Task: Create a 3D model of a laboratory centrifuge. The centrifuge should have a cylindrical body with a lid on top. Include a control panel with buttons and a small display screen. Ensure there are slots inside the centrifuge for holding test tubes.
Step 588:
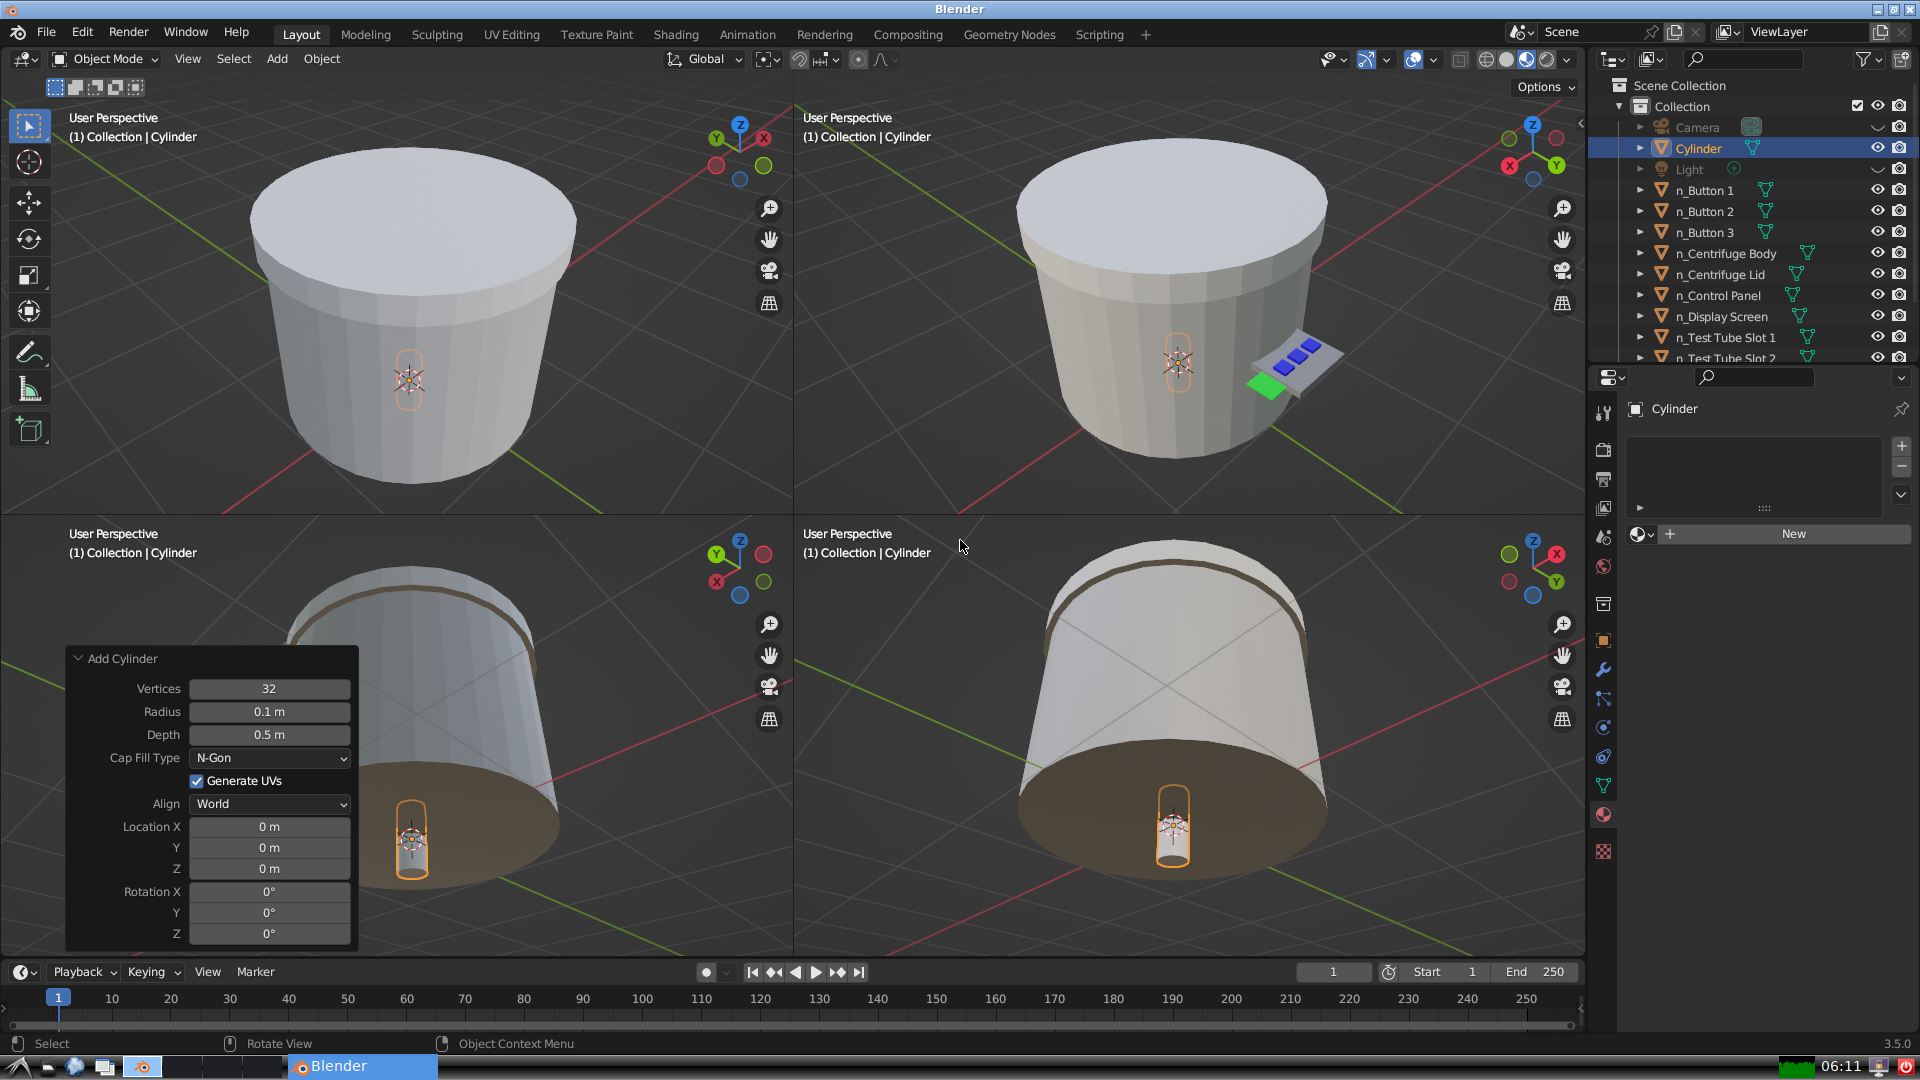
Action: {"key_press": ['Ctrl, Home']}